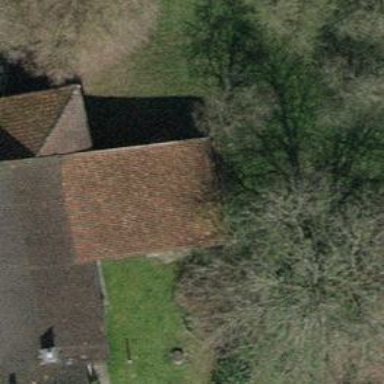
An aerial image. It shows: View of roof of building.